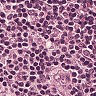
Metastatic tissue present: no